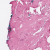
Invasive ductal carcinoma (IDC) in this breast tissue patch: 0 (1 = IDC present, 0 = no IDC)